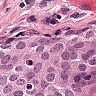
Metastatic tissue present: yes